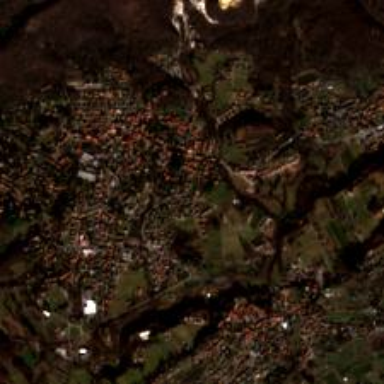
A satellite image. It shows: Small settlement known as hamlet.